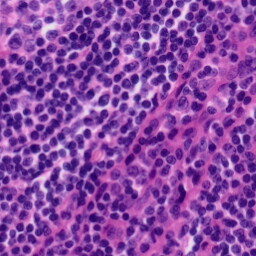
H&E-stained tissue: Tonsil